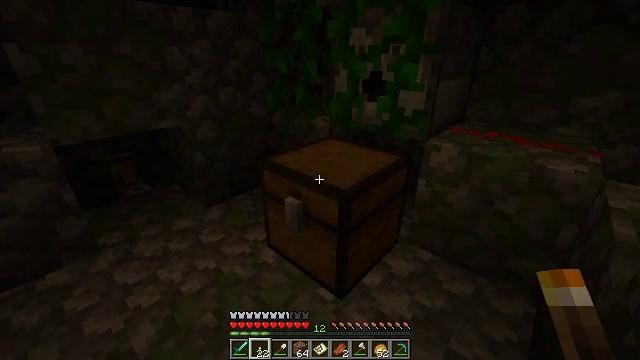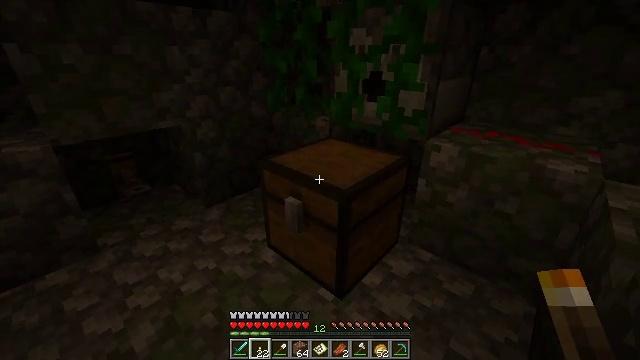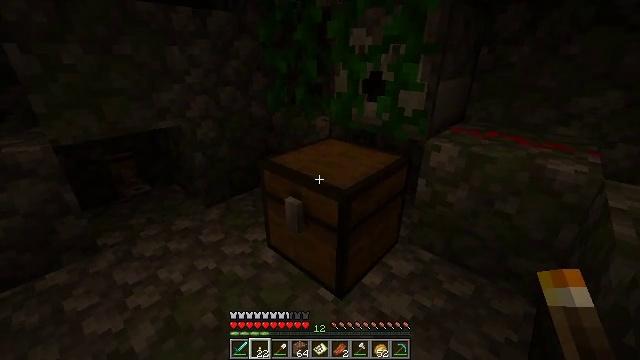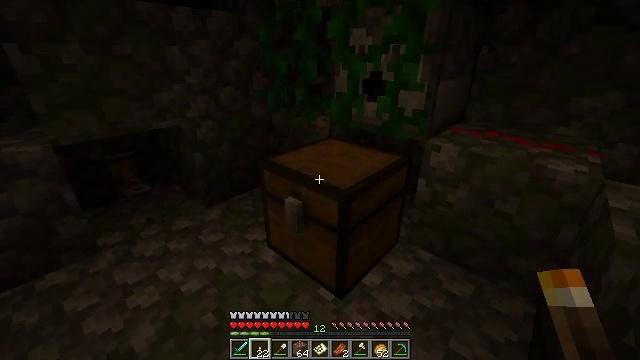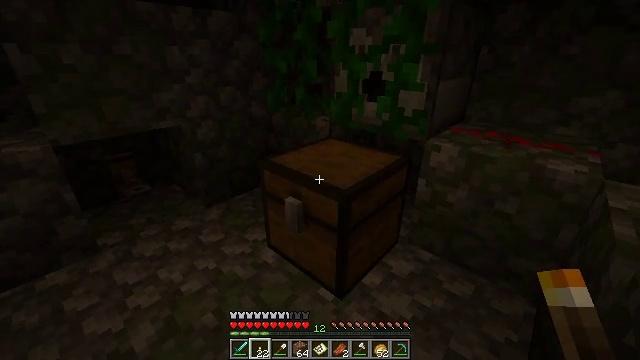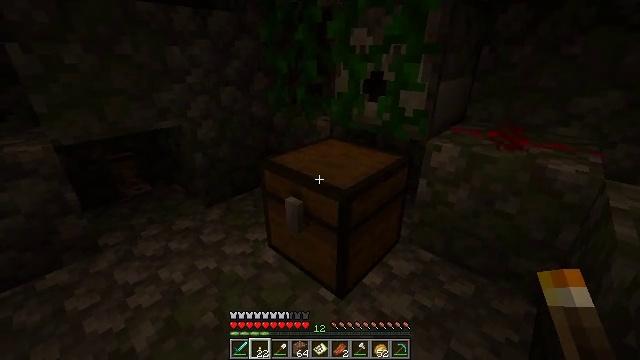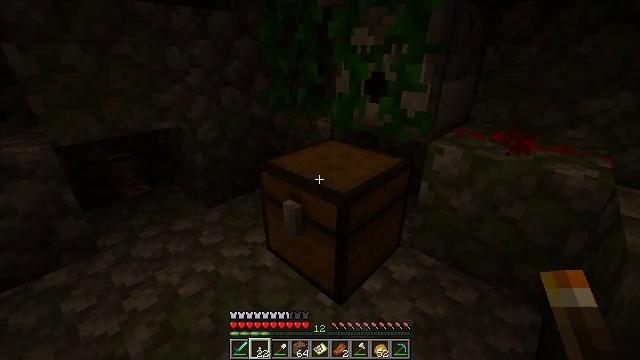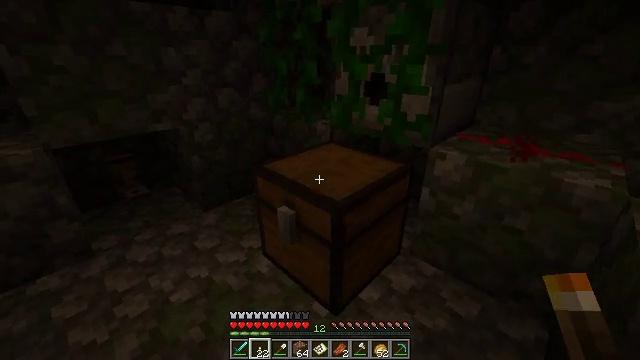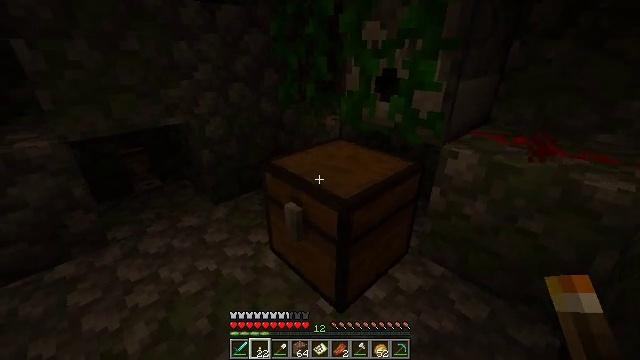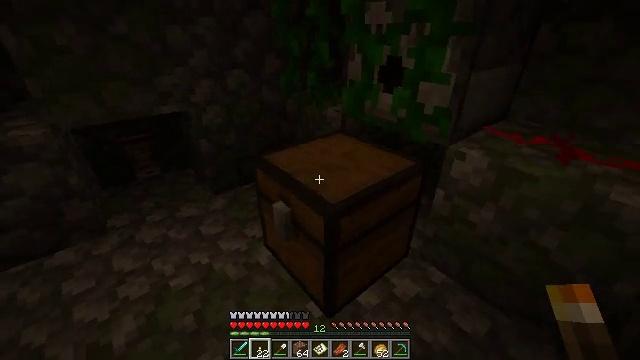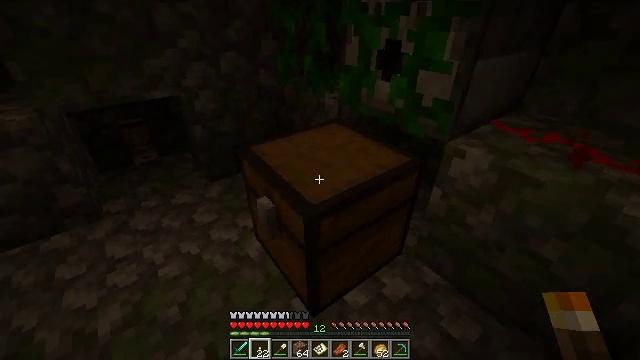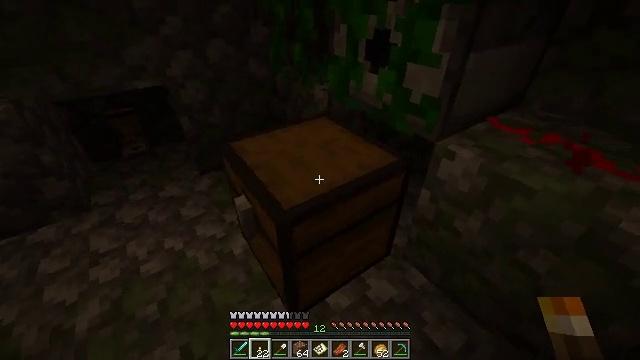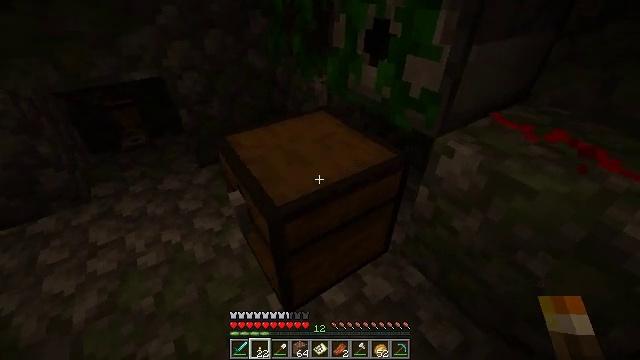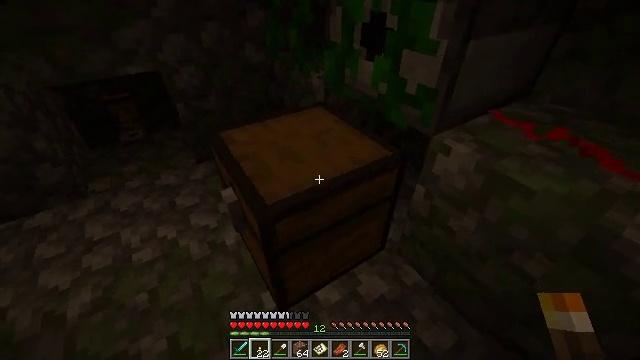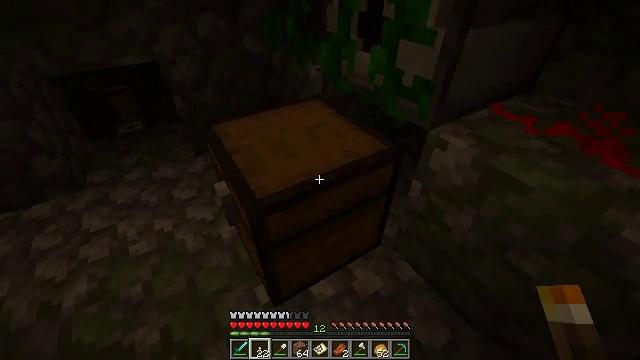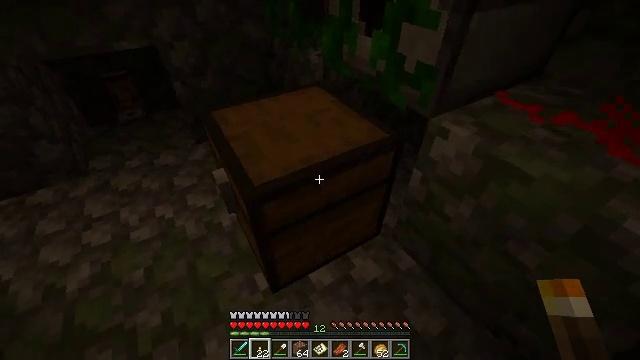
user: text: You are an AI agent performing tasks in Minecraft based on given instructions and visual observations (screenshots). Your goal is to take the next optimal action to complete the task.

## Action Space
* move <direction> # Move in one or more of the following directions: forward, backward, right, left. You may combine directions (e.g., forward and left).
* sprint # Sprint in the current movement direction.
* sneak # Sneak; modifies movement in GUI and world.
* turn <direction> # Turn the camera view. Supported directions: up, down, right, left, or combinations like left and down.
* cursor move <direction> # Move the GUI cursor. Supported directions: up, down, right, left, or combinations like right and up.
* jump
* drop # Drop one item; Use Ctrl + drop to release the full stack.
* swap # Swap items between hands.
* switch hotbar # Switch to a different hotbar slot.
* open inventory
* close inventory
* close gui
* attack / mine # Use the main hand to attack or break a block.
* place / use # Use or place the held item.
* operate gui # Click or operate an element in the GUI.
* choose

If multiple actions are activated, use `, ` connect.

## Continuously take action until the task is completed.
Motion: motion action
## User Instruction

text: Gather tripwire by breaking it.
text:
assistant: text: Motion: no_op
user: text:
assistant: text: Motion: no_op
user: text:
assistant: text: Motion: no_op
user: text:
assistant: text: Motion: no_op
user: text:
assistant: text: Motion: no_op
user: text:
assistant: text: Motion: move right
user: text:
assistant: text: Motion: move right, turn left
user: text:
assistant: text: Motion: move right, turn left and down
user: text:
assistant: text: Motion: move right, turn left and down
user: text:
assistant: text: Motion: move right, turn left and down
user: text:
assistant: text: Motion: move right, turn left and down
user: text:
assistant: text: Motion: turn left and down
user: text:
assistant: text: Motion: turn down
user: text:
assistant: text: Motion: turn down
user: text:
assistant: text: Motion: turn down
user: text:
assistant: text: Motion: turn down
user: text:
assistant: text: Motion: turn down
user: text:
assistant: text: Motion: turn down
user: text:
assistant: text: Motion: turn down
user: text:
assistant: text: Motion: turn down
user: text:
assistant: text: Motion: turn down
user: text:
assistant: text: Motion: turn down
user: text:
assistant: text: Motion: turn down
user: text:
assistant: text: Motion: no_op
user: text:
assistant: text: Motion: no_op
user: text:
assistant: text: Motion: no_op
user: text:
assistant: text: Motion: no_op
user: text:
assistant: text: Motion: move left
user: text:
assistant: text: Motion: move left
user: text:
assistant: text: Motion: move left